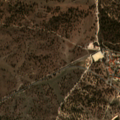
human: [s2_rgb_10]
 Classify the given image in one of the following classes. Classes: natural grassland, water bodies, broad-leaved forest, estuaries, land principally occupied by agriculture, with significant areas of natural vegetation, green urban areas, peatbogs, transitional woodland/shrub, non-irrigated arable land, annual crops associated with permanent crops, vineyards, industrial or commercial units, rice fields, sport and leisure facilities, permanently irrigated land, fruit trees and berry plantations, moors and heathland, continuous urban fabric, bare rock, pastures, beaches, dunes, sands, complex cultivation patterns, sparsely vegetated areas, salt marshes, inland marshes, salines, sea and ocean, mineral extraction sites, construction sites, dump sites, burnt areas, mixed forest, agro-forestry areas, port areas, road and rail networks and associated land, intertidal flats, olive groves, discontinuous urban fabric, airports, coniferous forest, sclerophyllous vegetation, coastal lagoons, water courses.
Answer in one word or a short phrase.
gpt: pastures, agro-forestry areas